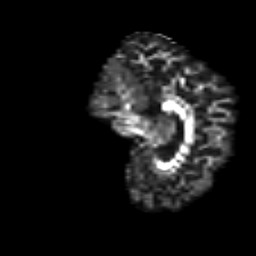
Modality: FA
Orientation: sagittal
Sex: male
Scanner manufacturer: siemens
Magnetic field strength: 3 T
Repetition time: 5 s
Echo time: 0.071 s